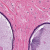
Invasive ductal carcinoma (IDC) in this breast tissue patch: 0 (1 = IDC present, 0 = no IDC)